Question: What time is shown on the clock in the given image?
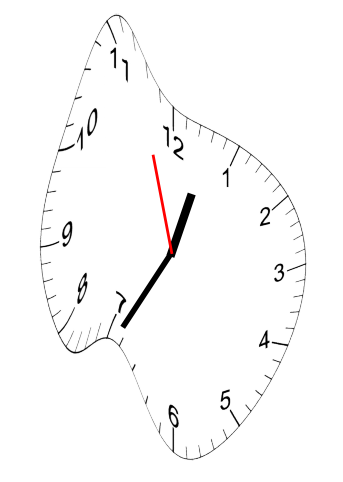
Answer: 12:34:57